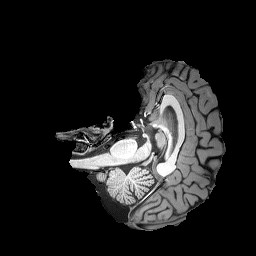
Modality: T1w
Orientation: axial
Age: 36
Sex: male
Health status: healthy